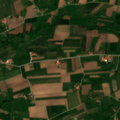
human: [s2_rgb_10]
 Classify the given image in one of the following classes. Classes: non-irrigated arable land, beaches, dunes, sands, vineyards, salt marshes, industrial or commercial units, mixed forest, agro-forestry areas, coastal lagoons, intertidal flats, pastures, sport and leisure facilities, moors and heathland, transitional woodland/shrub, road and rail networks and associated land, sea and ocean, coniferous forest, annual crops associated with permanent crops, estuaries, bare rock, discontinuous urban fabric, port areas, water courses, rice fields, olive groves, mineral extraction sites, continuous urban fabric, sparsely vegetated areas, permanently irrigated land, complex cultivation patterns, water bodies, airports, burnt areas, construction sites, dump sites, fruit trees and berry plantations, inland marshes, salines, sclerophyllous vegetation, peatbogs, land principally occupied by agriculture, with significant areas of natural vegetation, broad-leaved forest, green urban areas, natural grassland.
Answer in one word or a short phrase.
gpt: complex cultivation patterns, land principally occupied by agriculture, with significant areas of natural vegetation